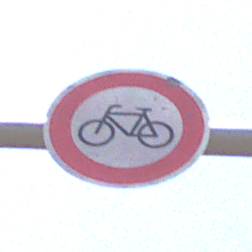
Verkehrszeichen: VerbotRadverkehr
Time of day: Midday
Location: Outdoor (Nature)
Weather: PartlyCloudy
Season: NotSpecified
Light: Natural